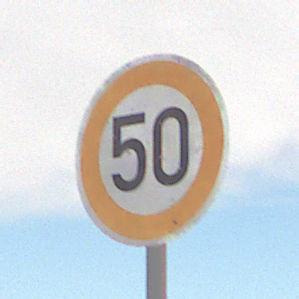
Verkehrszeichen: Geschwindigkeit50
Umgebung: Outdoor, Nature
Tageszeit: MorningAfternoon
Wetter: Overcast
Licht: Natural
Jahreszeit: Winter
Kontrast: LowContrast